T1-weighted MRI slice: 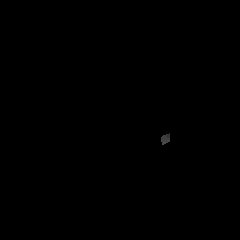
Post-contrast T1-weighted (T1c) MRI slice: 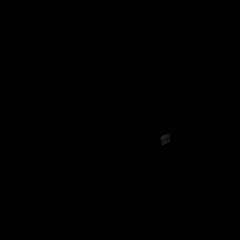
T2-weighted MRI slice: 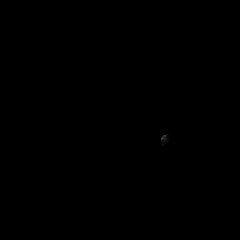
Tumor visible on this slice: no